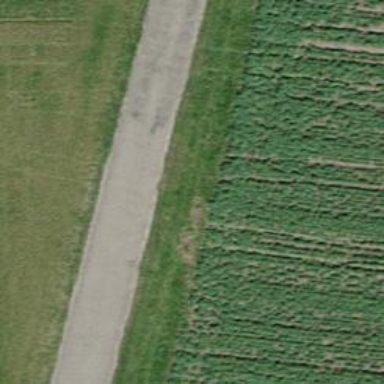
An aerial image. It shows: Unclassified road with asphalt surface.